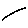
Label: line